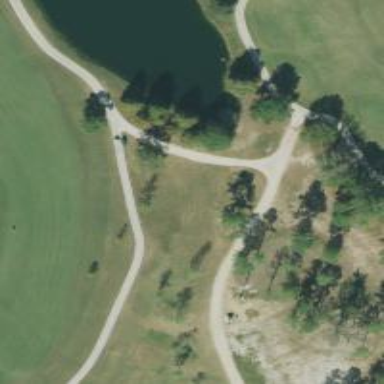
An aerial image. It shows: Path designated for golf carts.